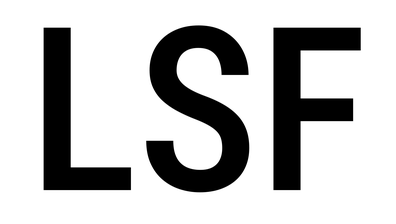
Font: Roboto_Condensed_Medium